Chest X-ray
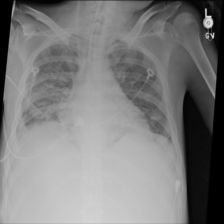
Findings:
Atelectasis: negative
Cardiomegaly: negative
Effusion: positive
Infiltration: positive
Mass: negative
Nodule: negative
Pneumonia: negative
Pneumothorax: negative
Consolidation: negative
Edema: negative
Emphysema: negative
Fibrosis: negative
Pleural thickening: negative
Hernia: negative